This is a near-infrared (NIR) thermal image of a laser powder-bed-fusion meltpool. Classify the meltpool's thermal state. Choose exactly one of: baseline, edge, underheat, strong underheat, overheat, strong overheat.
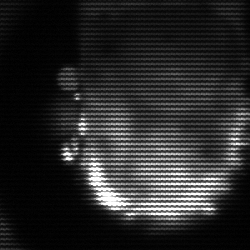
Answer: baseline